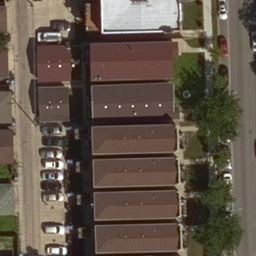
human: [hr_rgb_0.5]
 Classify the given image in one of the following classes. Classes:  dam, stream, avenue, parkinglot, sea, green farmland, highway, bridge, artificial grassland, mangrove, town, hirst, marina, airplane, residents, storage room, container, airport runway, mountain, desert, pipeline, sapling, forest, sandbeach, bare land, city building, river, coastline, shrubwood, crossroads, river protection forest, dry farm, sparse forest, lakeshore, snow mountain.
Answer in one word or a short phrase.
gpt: residents